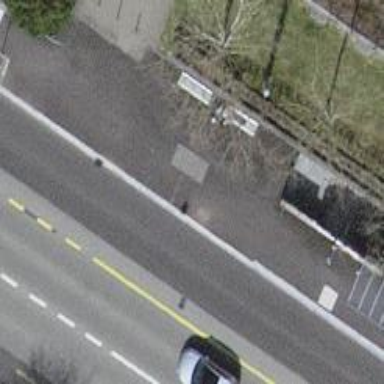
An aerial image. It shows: Sidewalk along the footway.